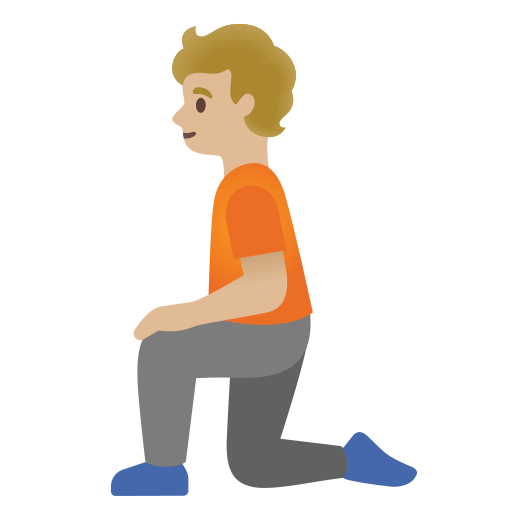
Emoji: 🧎🏼